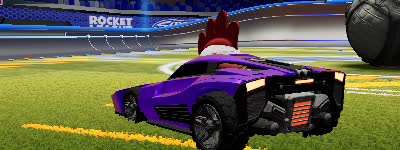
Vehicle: breakout